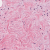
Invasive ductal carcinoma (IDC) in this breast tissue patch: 0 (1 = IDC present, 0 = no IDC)